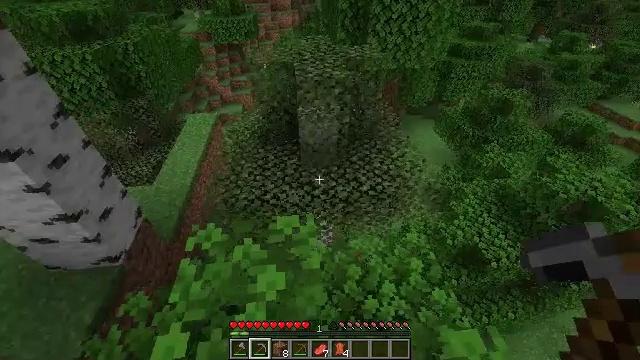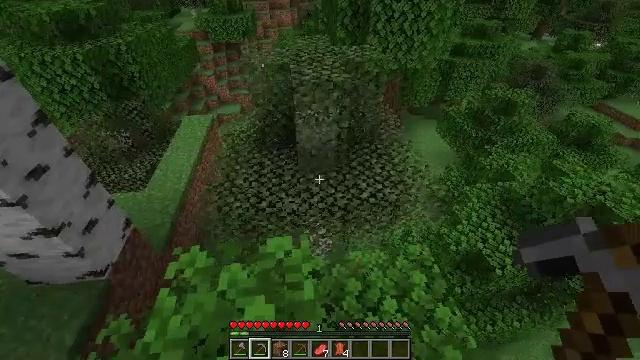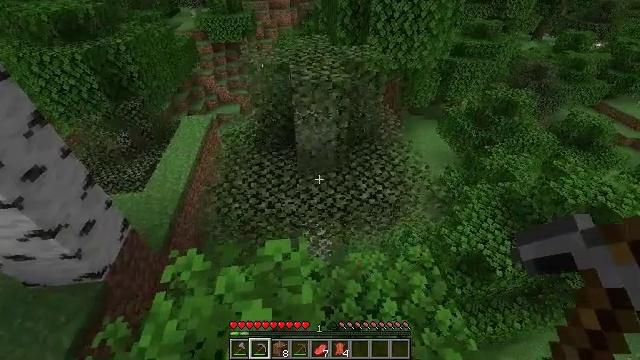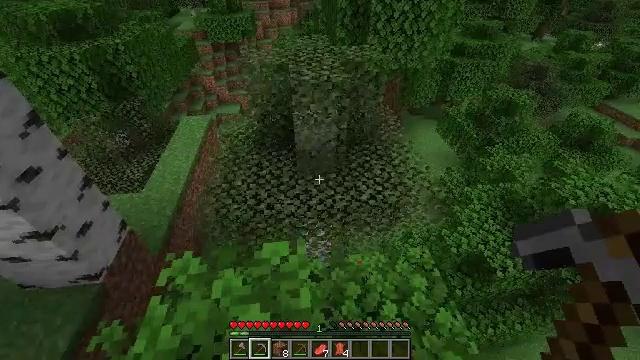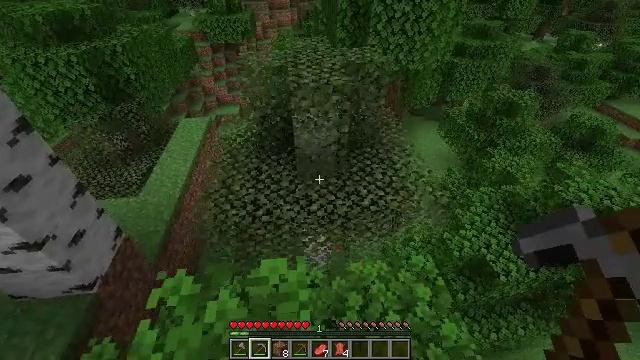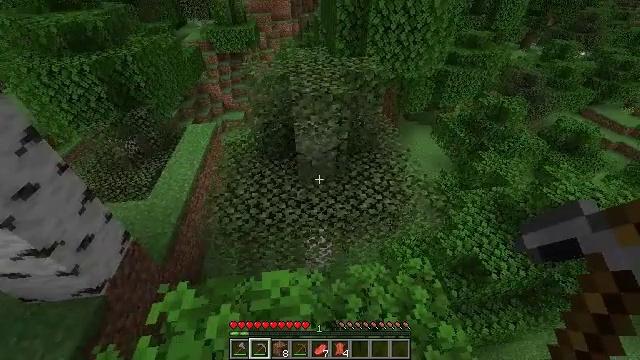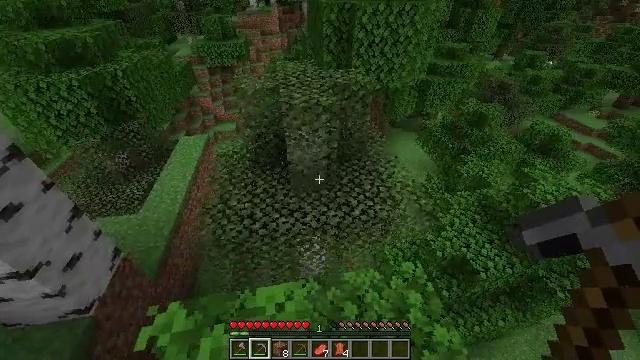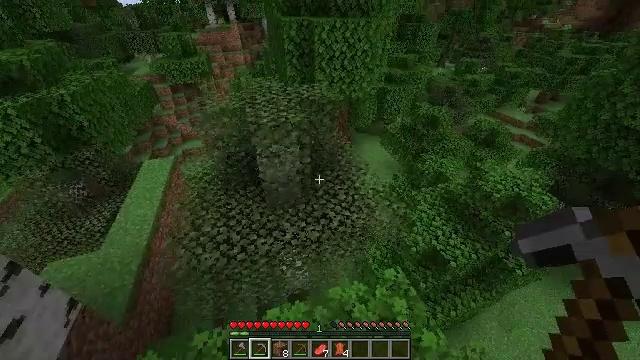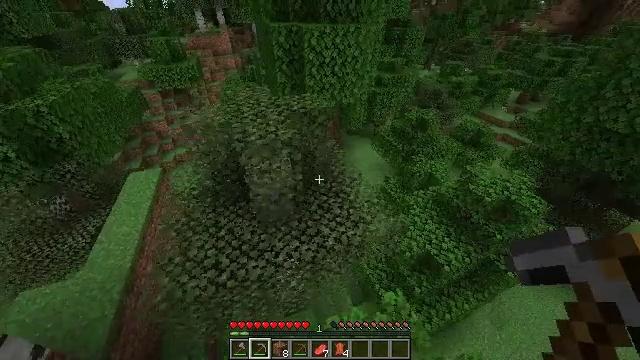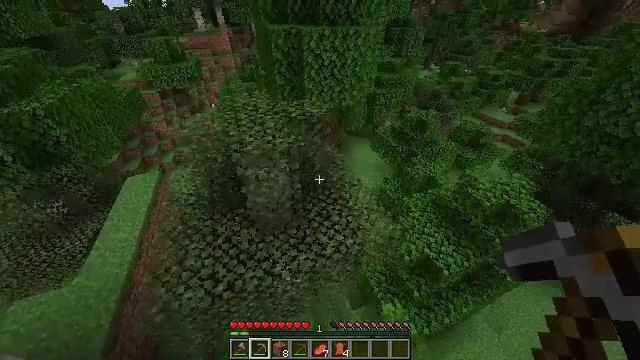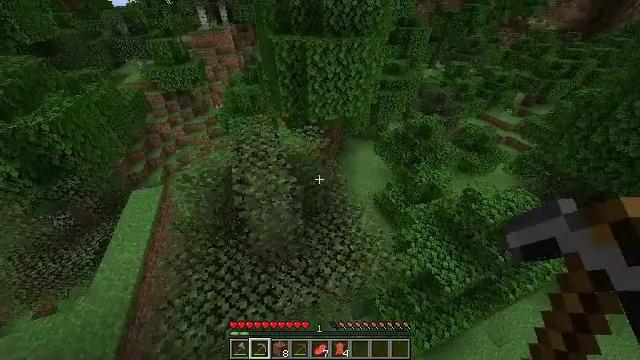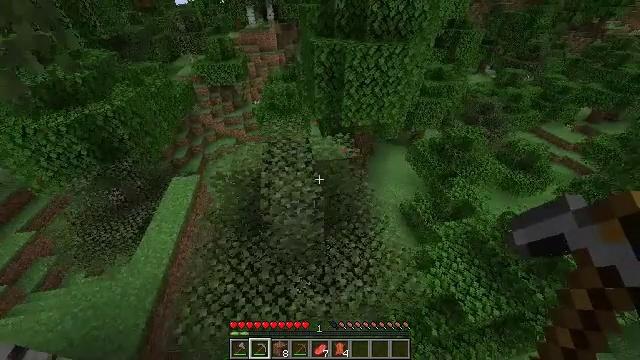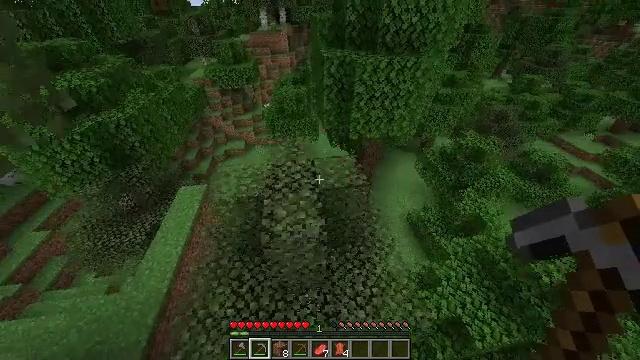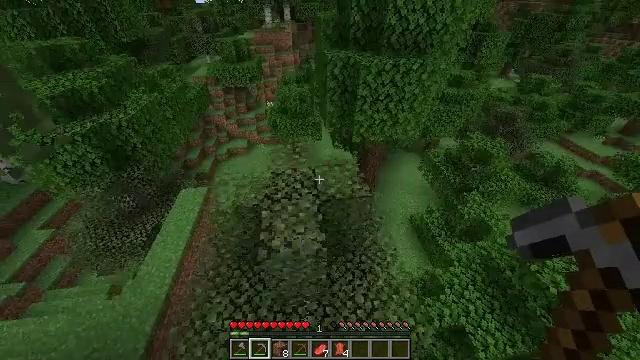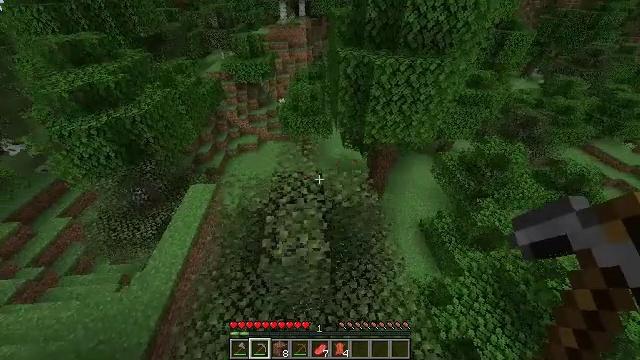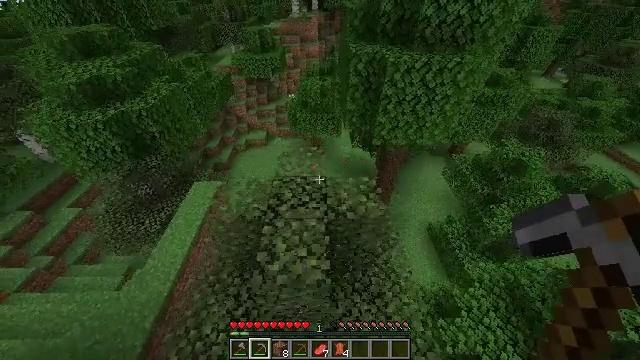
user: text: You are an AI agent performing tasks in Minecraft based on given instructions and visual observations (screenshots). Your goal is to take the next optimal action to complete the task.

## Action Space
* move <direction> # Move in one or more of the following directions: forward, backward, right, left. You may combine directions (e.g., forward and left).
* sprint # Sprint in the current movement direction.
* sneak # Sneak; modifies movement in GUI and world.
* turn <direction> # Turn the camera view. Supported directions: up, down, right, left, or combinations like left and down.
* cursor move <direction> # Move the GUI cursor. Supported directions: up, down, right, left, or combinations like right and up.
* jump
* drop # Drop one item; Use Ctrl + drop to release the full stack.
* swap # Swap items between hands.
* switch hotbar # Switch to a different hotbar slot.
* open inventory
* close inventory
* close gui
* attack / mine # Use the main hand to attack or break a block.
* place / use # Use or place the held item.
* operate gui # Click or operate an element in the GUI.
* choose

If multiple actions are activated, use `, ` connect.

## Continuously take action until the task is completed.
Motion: motion action
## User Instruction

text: Break the birch leaves block.
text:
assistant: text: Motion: no_op
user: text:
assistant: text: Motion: no_op
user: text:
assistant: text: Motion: no_op
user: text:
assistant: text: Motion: move forward
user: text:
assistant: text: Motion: move forward
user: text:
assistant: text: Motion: move forward, sprint, turn right and up
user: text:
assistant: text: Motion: move forward, sprint, turn right and up
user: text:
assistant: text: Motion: move forward, sprint, turn right
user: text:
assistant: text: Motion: move forward, sprint, jump
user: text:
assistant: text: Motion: move forward, sprint, turn down, jump
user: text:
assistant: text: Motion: move forward, sprint, turn left, jump
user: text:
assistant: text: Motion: move forward, sprint, turn left, jump
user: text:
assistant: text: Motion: move forward, sprint, turn left, jump
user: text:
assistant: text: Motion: move forward, sprint, turn left, jump
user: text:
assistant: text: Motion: move forward, sprint, turn left and down
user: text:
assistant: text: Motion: move forward, sprint, turn left and down
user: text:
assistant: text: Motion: move forward
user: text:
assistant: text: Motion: move forward
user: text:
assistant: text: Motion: move forward, turn left, attack / mine
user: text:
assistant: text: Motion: move forward, turn left, attack / mine
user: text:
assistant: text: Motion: turn left and up, attack / mine
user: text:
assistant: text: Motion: turn left and up, attack / mine
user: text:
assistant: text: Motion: turn left and up, attack / mine
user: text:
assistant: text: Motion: turn left and up, attack / mine
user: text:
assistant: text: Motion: attack / mine
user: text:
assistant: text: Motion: attack / mine
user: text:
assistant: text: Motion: attack / mine
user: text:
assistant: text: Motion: attack / mine
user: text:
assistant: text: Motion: turn left and down, attack / mine
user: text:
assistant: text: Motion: turn left and down, attack / mine